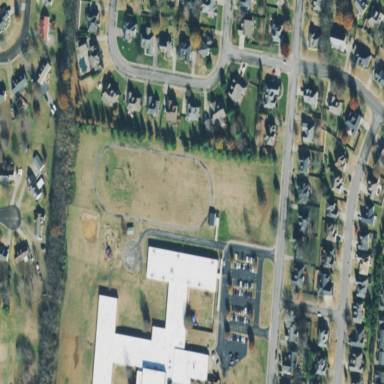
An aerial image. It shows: School building.